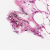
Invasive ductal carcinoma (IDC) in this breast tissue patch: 0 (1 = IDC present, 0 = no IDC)